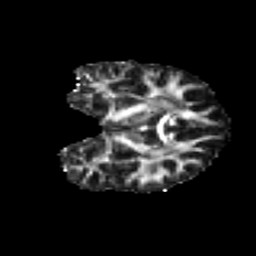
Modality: FA
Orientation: coronal
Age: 27
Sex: female
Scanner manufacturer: ge
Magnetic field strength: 3 T
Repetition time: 7.8 s
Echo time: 0.0606 s